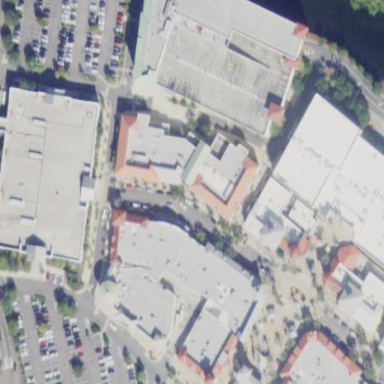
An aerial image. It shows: Mall building.